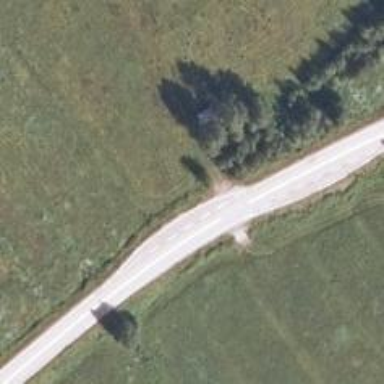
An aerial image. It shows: Tertiary road.